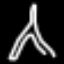
Label: The Eiffel Tower